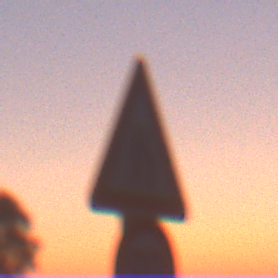
Verkehrszeichen: EinseitigVerengteFahrbahnRechts
Zusatzzeichen unten: Geschwindigkeit90
Umgebung: Outdoor, Nature
Tageszeit: SunriseSunset
Wetter: Clear
Licht: Natural
Jahreszeit: NotSpecified
Kontrast: LowContrast